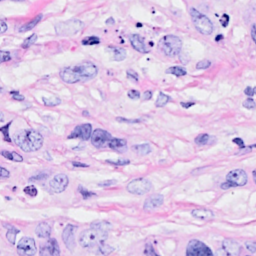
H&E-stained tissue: Breast